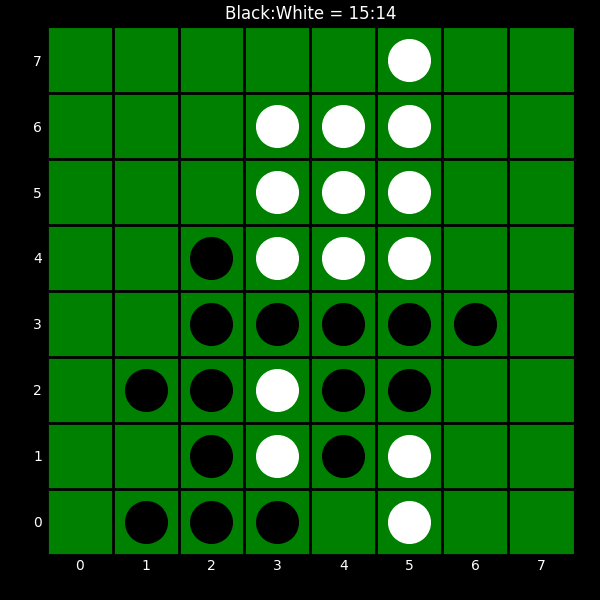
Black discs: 15
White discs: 14